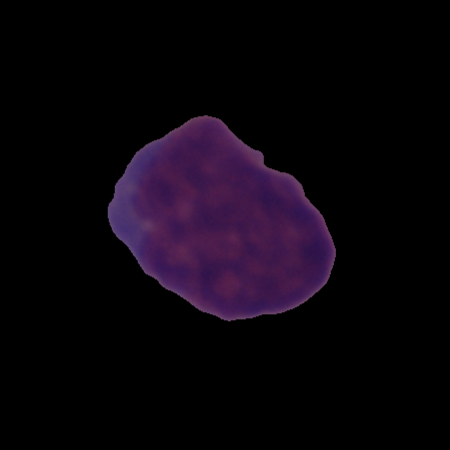
Label: cancer